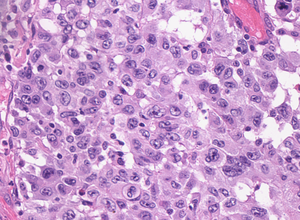
Tumor epithelial tissue: yes
Tumor-associated stroma tissue: yes
Normal tissue: no